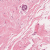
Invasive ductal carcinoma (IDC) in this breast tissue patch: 0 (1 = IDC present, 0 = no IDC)